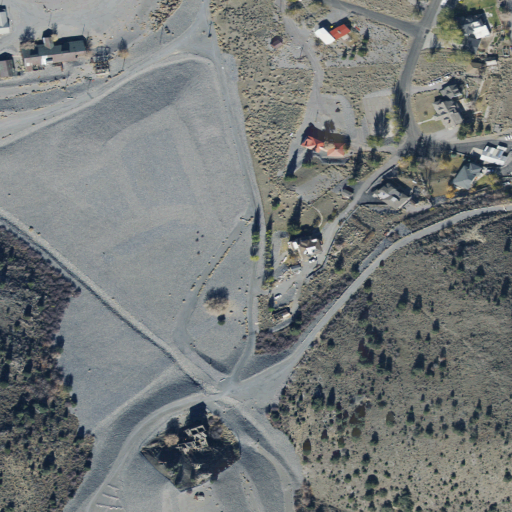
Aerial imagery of valley in Utah named Eagle Canyon containing medium intensity development, shrub, barren land, evergreen forest, low intensity development, high intensity development, and open development